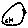
Label: circle